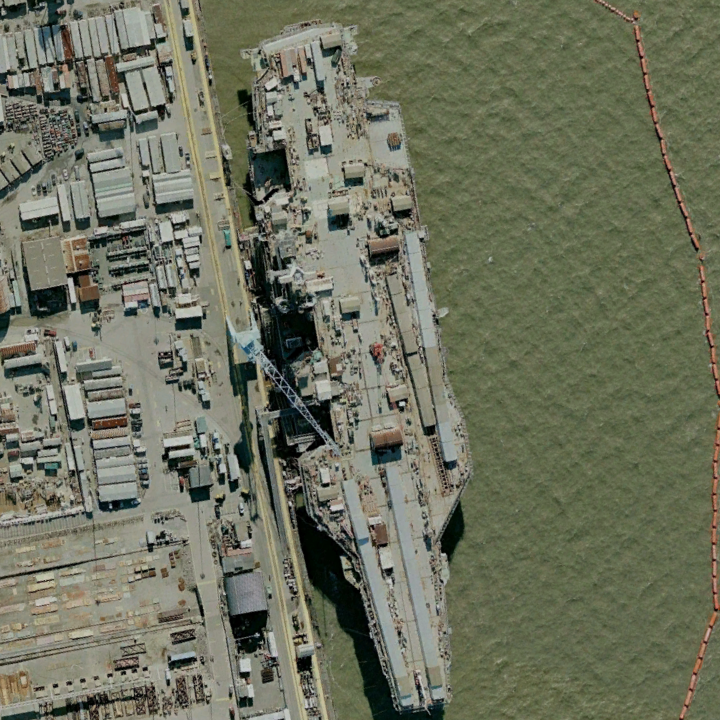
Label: aircraft_carrier